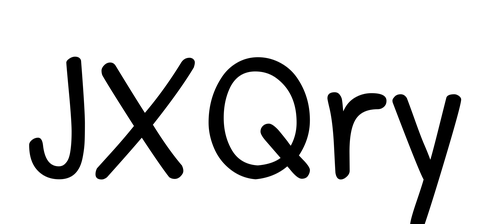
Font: PatrickHand-Regular